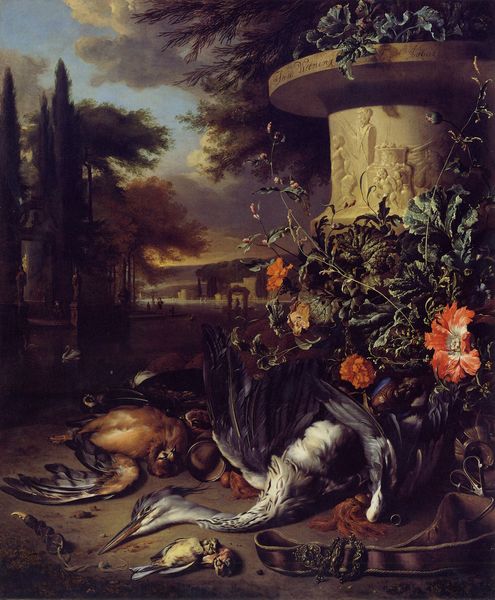
Titel: Die Jagdbeute des Falkners
Künstler: Jan Weenix
Standort: New York (New York)
Institution: The Metropolitan Museum of Art
Schlagwörter: baum, blau, blätter, dunkel, falke, feder, flügel, gemälde, himmel, schatten, vogel, weiß, wolken, bäume, grün, landschaft, ocker, abend, blume, blumen, braun, bunt, grau, hintergrund, licht, schwarz, säule, vordergrund, blüte, blüten, gürtel, park, rot, tiere, wolke, hochformat, architektur, band, federn, kragen, sockel, stein, tod, tot, hals, erde, gräser, horizont, vögel, zweige, busch, büsche, sonne, boden, auge, pflanzen, brunnen, amphore, garten, helldunkel, ranken, statue, stilleben, stillleben, vase, zypressen, bewölkt, relief, ente, schnabel, schwan, sonnenuntergang, violett, wagen, strauss, podest, tor, blühen, vanitas, schnalle, ruine, memento mori, schere, vergänglichkeit, haken, antike, denkmal, zypresse, lichtung, leblos, mohn, abendhimmel, kranich, reiher, jagd, fragment, fries, geflügel, amsel, hagebutte, meise, spatz, fasan, gestorben, jagdstillleben, leid, gurt, nelken, postament, erinnerung, schaft, symbole, unordnung, gestellt, toter vogel, ikonographie, federvieh, storch, toteninsel, hagebutten, vögle, wildente, ekel, inszeniert, bäüme, dekmal, tote vögel, verendet, ro, vanite, geflügelsalat